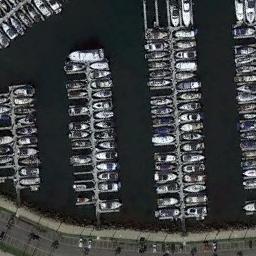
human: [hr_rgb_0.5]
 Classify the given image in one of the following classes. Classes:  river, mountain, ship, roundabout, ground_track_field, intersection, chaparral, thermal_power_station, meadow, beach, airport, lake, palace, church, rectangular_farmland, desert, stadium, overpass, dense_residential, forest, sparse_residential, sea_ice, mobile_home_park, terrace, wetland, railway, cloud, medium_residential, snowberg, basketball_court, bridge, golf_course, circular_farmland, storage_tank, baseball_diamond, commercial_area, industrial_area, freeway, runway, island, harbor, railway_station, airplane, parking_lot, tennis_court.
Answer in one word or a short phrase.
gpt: harbor